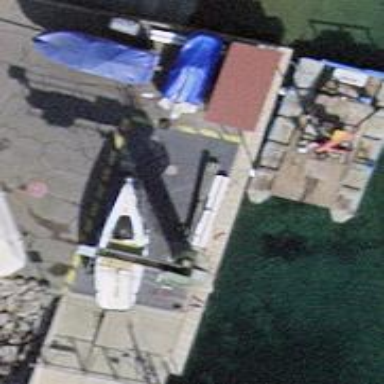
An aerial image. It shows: Floor-mounted crane.